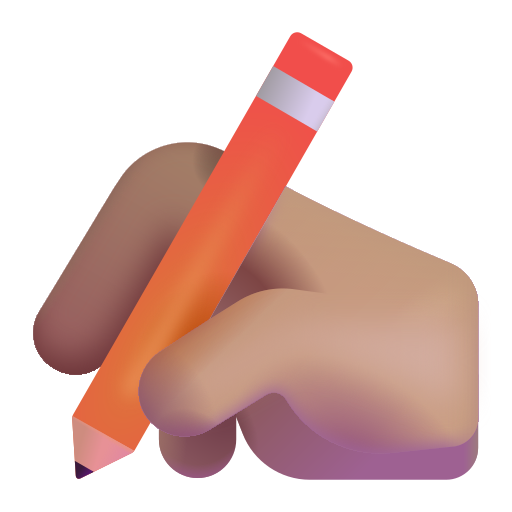
writing hand color